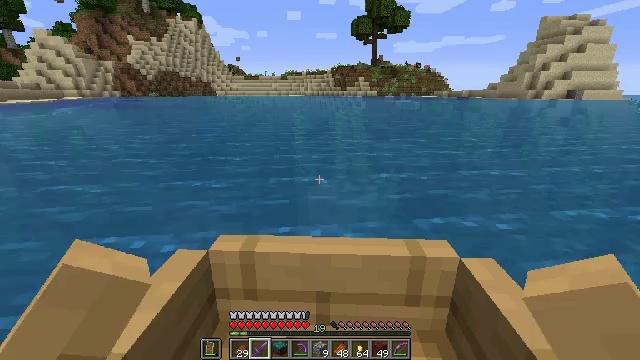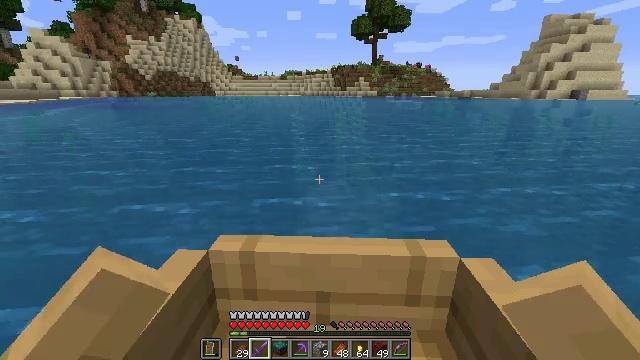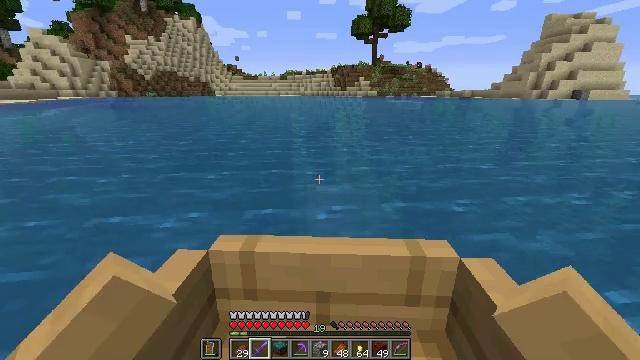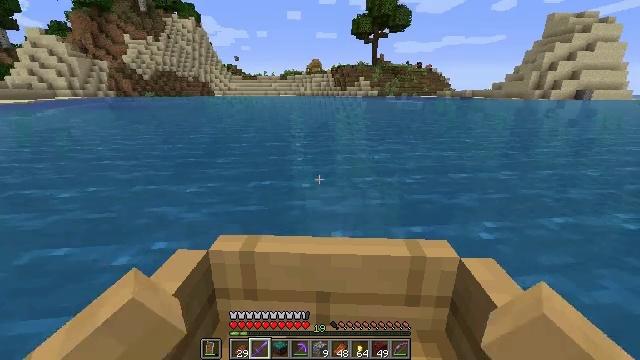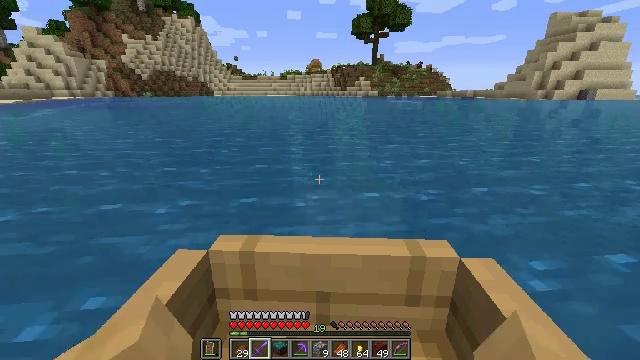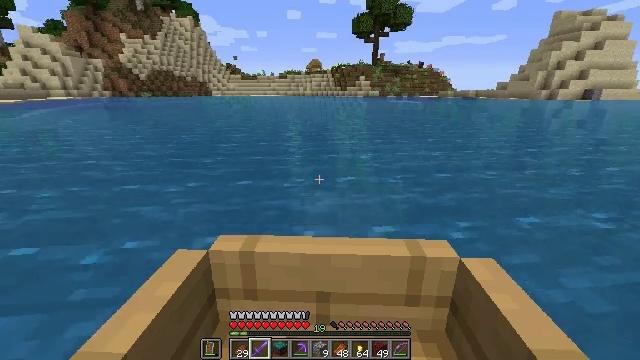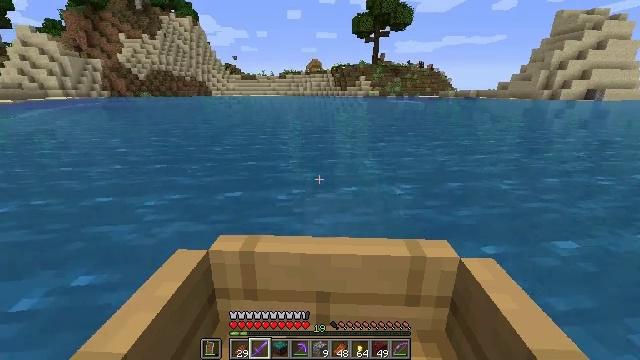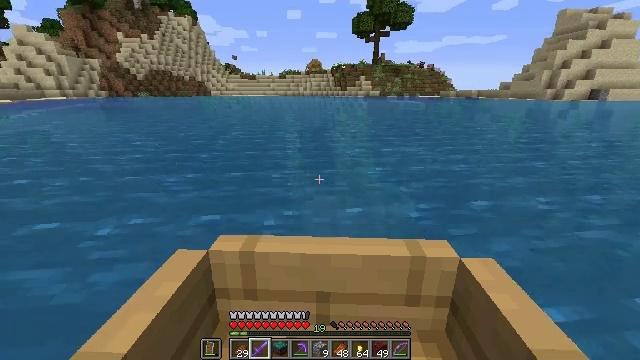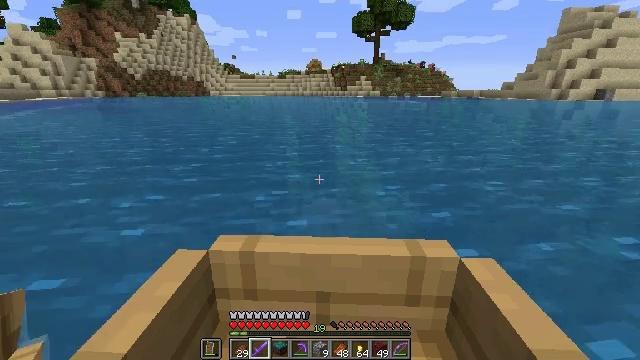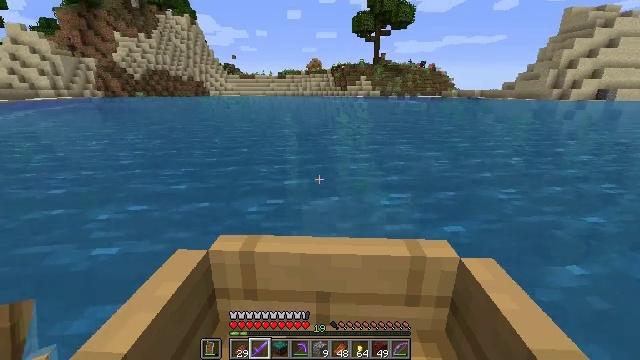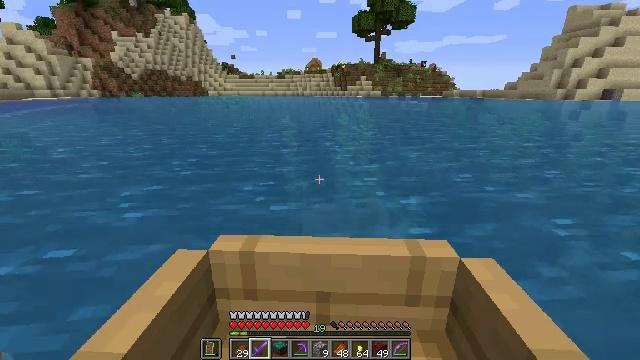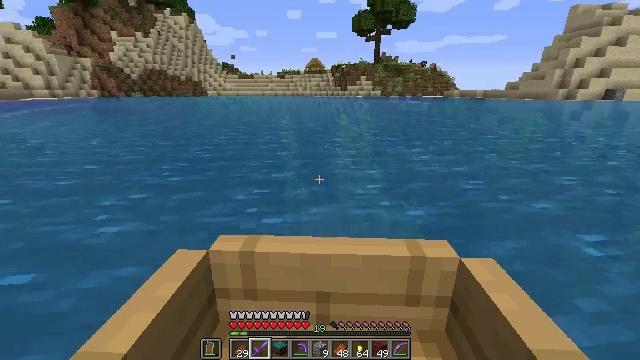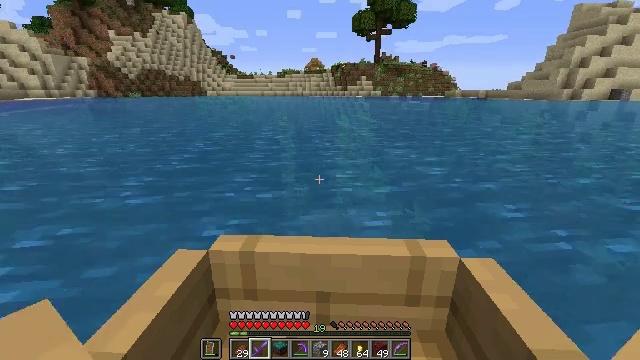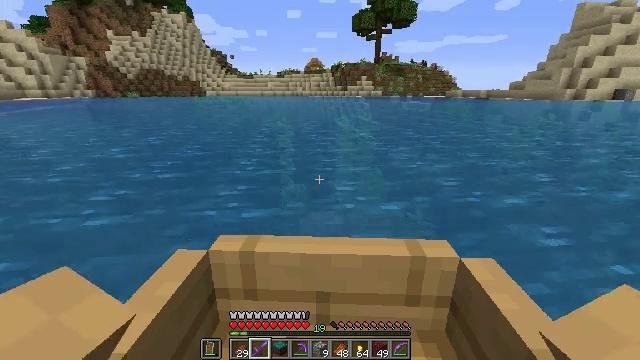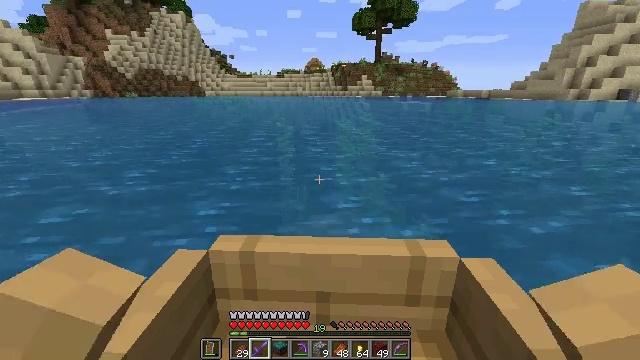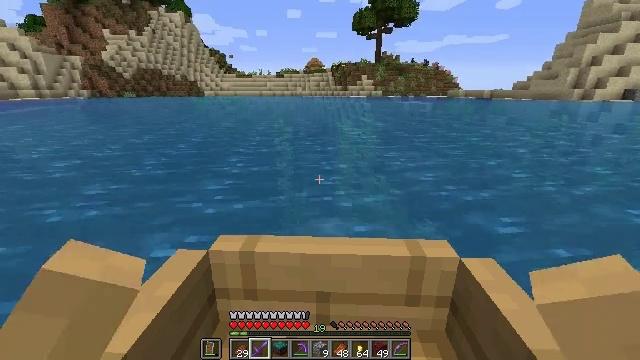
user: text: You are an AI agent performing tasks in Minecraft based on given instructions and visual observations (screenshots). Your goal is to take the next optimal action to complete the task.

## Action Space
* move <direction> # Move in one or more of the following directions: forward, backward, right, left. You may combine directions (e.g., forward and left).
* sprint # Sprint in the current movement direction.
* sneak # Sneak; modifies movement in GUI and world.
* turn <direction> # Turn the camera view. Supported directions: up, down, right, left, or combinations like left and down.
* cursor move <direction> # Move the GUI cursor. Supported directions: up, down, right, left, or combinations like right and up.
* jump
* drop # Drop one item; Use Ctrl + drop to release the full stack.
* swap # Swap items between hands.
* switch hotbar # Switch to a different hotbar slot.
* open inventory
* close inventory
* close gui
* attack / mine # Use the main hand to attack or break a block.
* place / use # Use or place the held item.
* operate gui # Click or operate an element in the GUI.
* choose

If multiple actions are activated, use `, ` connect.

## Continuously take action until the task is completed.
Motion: motion action
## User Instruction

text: Mine tall grass from the ground.
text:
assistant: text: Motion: move forward
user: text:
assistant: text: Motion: move forward
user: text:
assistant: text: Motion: move forward
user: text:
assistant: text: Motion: move forward
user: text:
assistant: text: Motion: move forward
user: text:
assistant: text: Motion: move forward
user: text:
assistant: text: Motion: move forward
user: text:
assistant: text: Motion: move forward
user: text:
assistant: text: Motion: move forward
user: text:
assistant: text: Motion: move forward
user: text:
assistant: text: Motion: move forward
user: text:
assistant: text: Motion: move forward
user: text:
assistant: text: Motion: move forward
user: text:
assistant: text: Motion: move forward
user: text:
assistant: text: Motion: move forward
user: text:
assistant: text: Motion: move forward
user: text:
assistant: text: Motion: move forward
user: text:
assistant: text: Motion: move forward
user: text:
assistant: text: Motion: move forward
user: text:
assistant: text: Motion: move forward
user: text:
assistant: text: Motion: move forward
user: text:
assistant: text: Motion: move forward
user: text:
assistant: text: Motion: move forward
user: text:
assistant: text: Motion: move forward
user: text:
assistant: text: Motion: move forward
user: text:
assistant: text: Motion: move forward
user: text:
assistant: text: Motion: move forward
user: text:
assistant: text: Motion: move forward
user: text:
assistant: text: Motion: move forward
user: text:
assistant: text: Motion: move forward